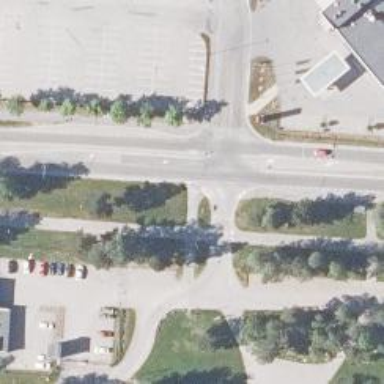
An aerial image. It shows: Asphalt cycleway.